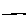
Label: line